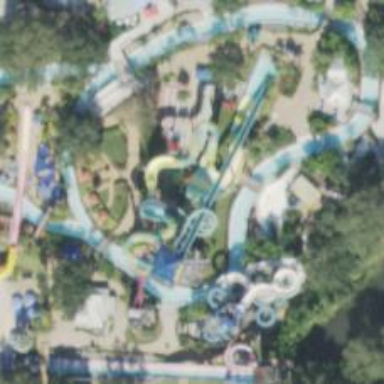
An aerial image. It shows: Water slide attraction.